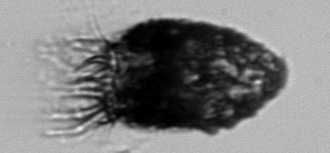
Label: Stenosemella_pacifica